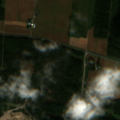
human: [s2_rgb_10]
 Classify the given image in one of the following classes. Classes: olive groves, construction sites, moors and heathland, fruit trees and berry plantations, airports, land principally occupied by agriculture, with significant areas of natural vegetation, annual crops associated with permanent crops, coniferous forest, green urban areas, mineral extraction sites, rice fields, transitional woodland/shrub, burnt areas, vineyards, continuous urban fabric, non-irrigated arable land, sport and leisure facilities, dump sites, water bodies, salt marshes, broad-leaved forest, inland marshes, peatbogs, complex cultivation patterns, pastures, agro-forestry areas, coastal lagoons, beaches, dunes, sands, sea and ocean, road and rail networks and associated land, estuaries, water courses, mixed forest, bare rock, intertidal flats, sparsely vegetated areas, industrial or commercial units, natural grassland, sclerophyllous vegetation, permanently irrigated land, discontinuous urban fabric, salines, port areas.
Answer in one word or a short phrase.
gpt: mineral extraction sites, non-irrigated arable land, coniferous forest, mixed forest